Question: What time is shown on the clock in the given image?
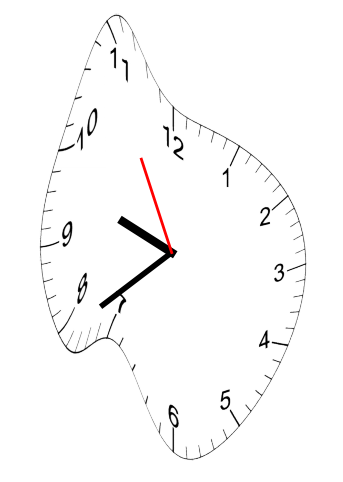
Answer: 09:38:55